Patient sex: M
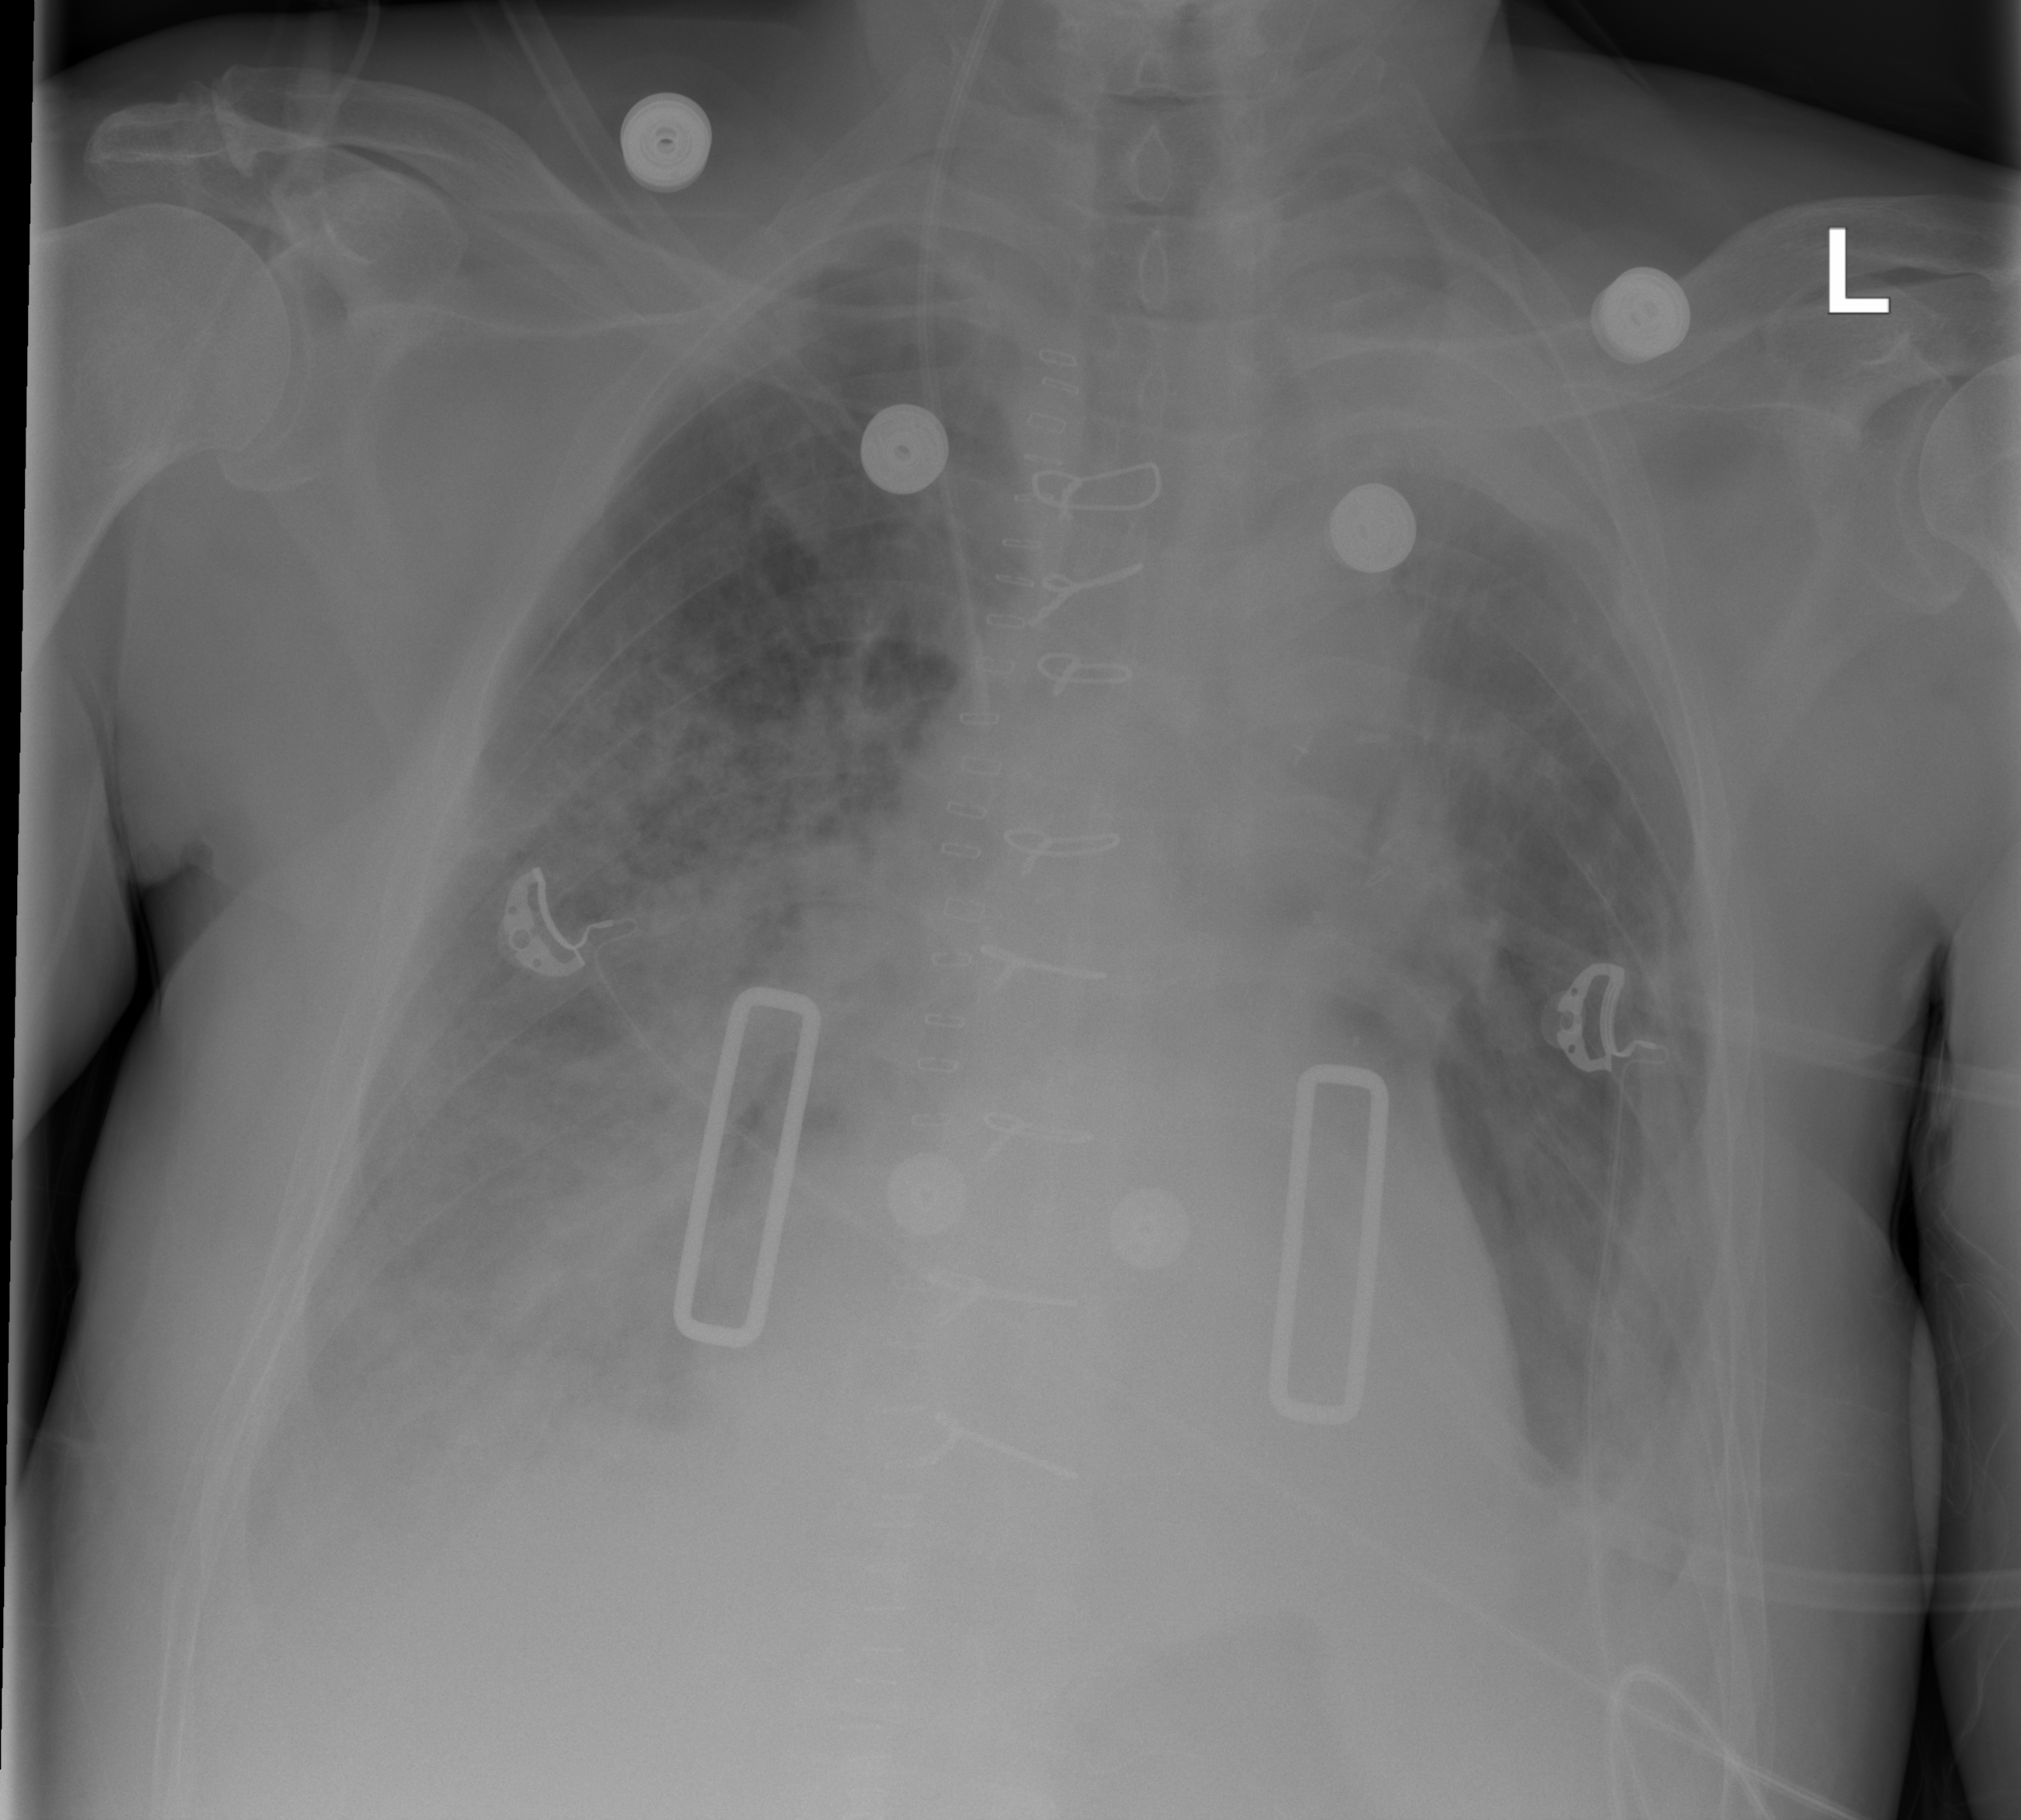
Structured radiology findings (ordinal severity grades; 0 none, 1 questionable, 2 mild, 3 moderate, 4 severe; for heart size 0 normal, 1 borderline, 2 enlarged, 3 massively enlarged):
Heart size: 0
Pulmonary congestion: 2
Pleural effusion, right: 2
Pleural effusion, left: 2
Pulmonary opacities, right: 3
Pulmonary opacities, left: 0
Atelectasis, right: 2
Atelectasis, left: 2